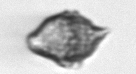
Label: Kryptoperidinium_triquetrum